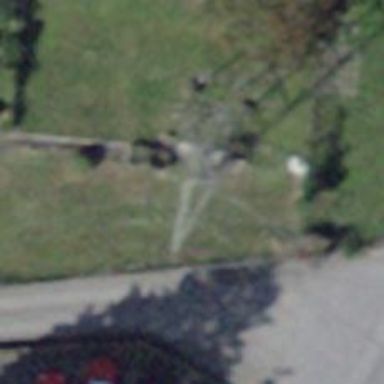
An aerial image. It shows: Power line is depicted.